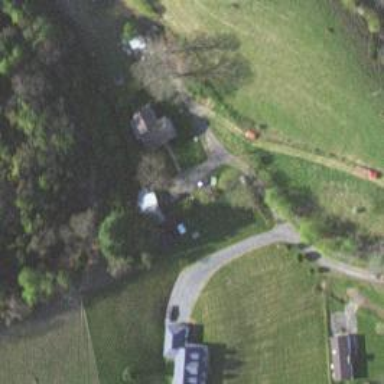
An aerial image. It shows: Driveway leading to service road.